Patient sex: F
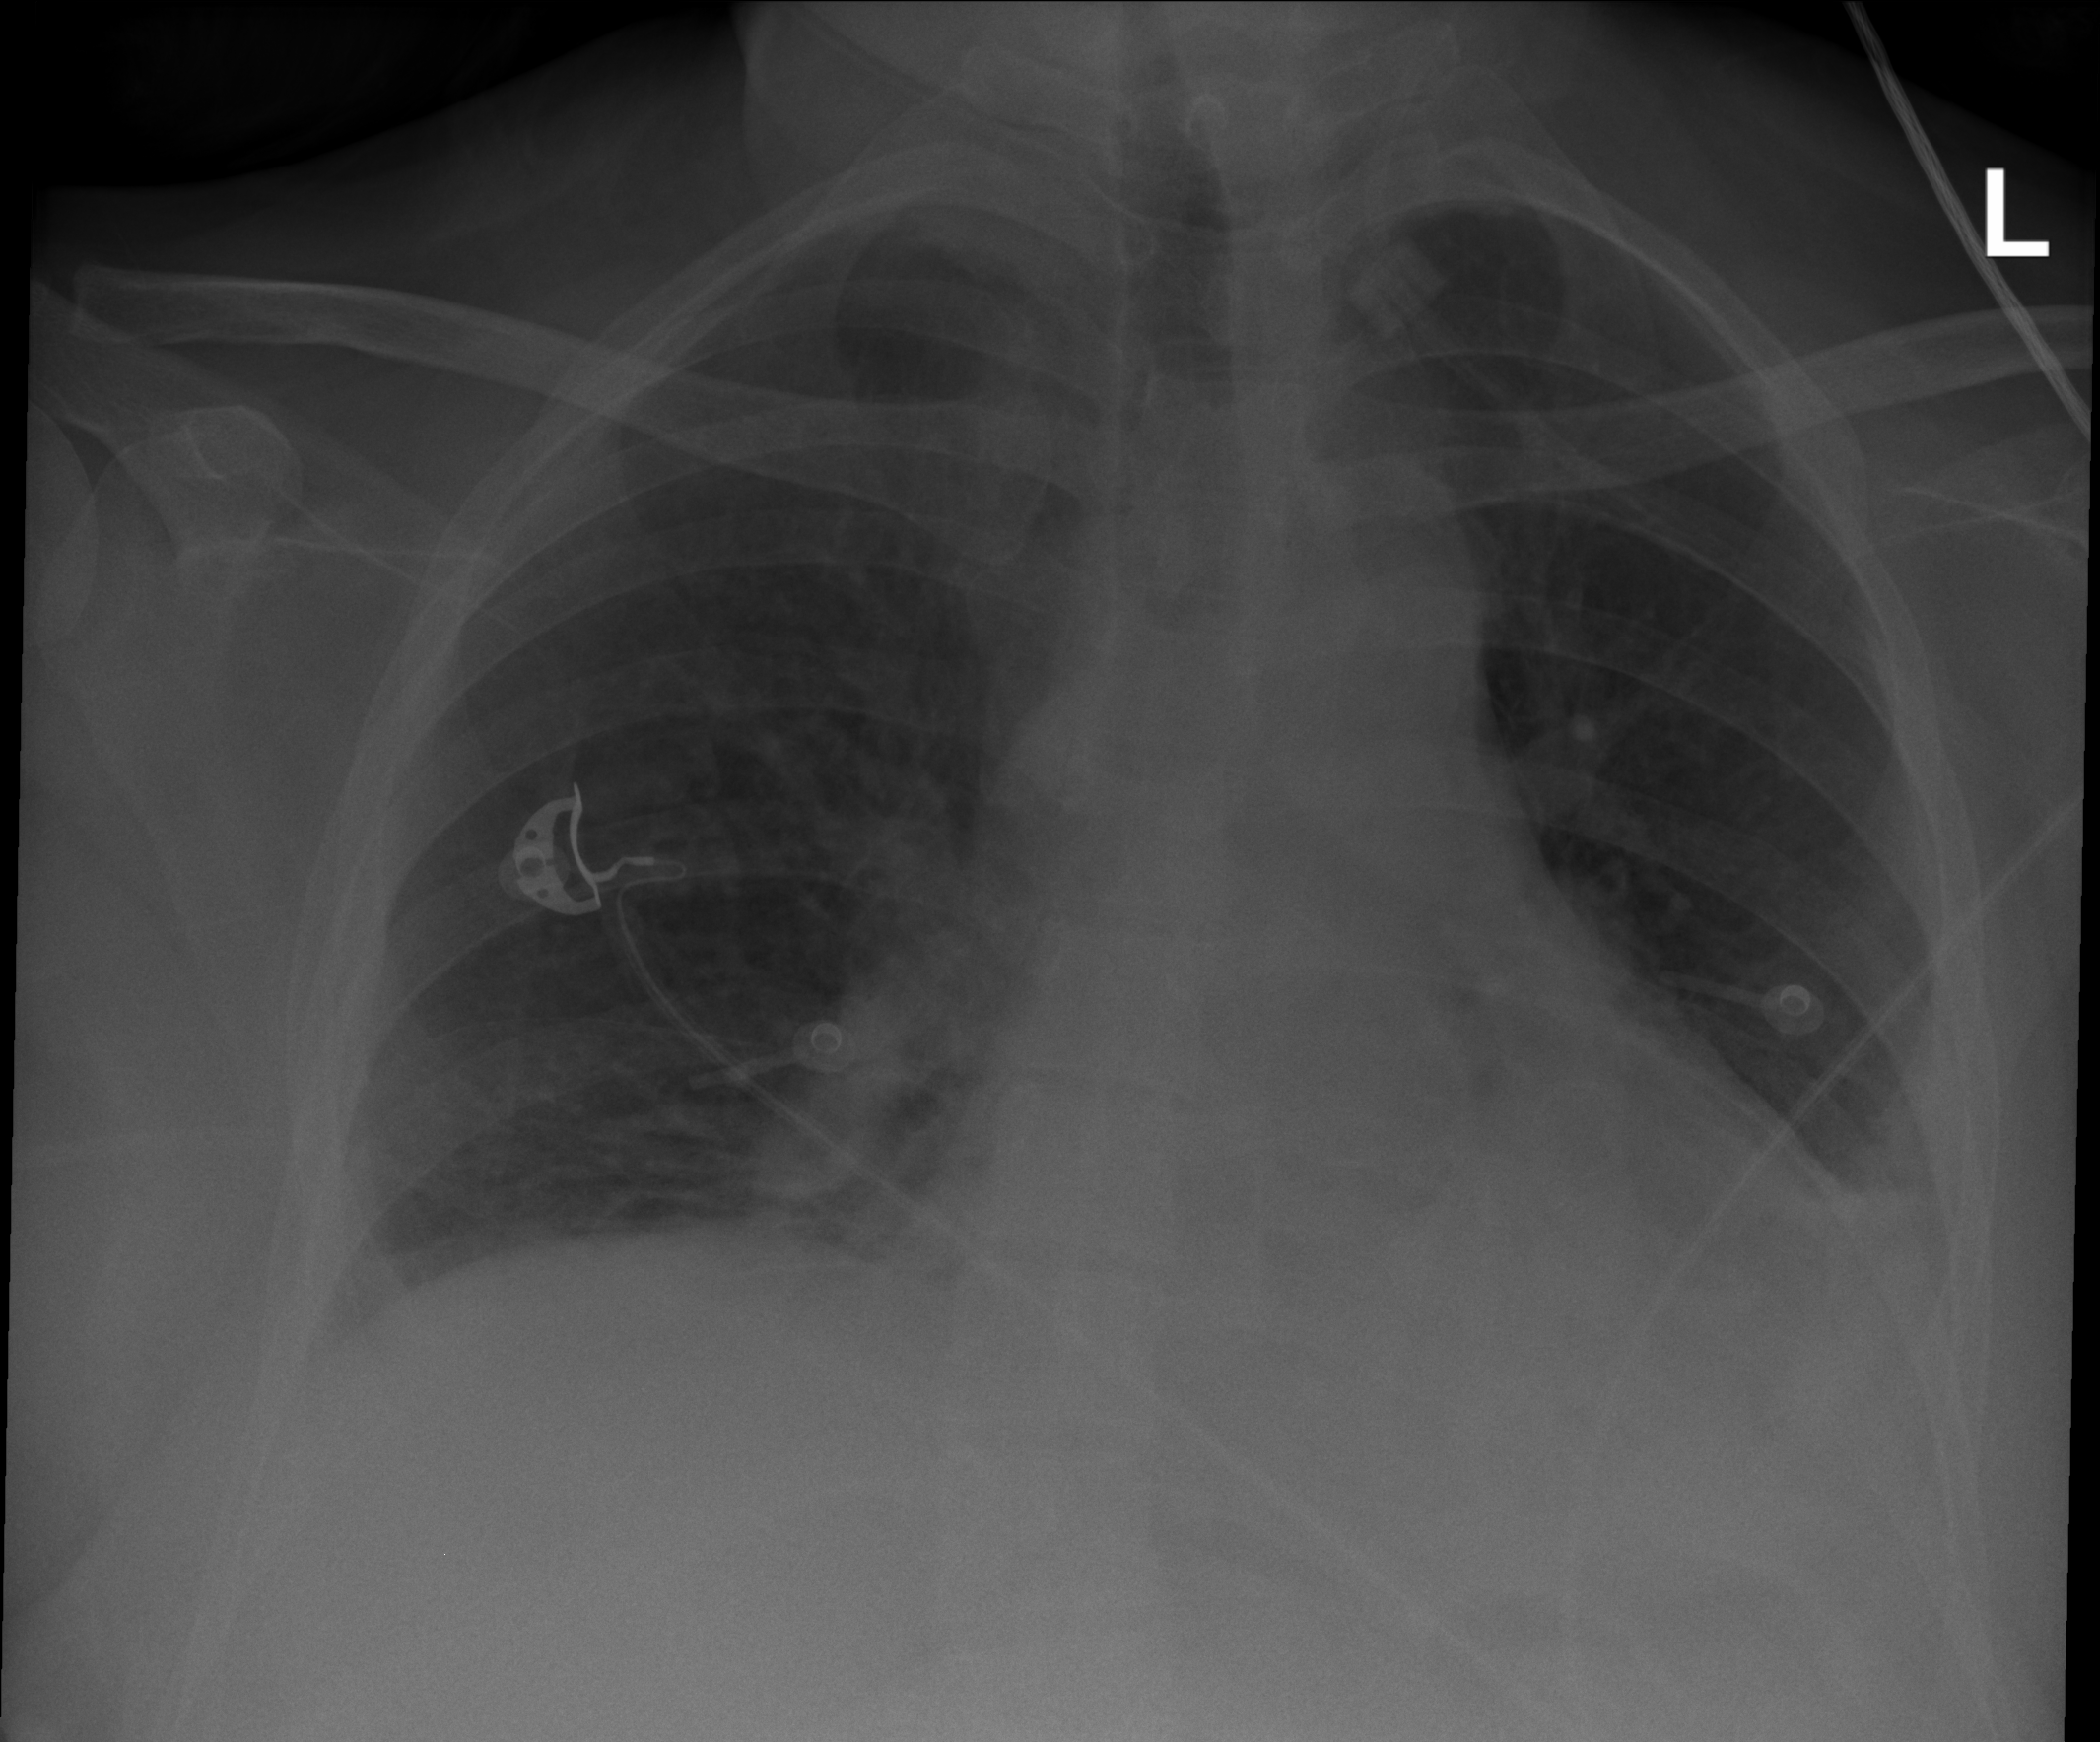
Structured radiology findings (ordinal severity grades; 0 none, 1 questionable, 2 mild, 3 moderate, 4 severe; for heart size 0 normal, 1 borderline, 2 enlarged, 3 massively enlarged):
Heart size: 1
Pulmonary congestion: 0
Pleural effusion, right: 0
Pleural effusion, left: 2
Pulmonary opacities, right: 2
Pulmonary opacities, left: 0
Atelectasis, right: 2
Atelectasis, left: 2